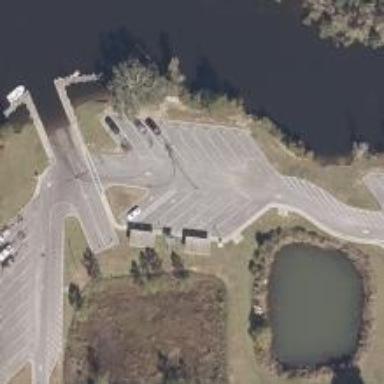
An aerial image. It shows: Parking space is available.